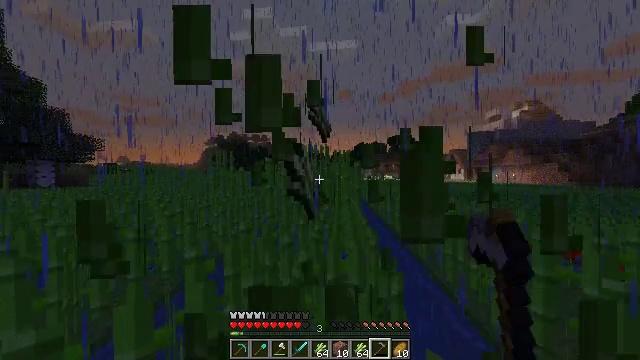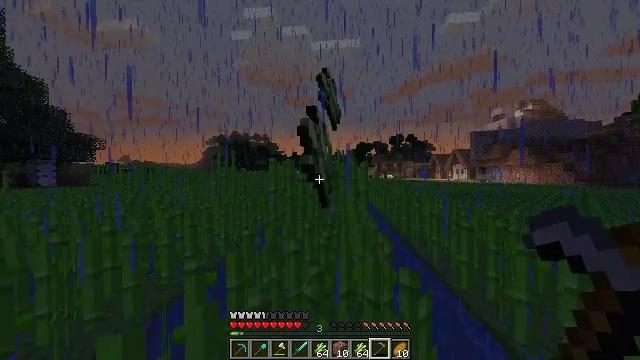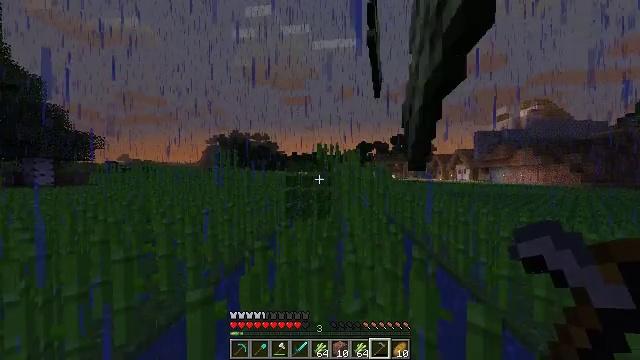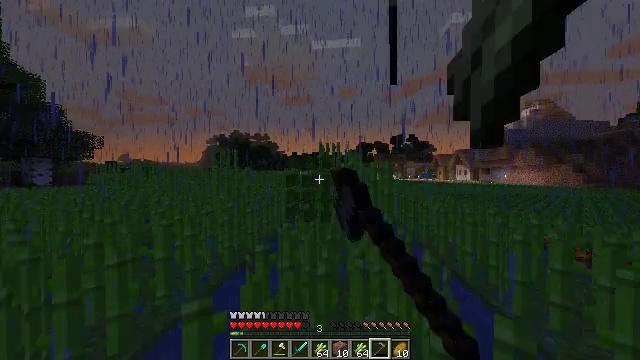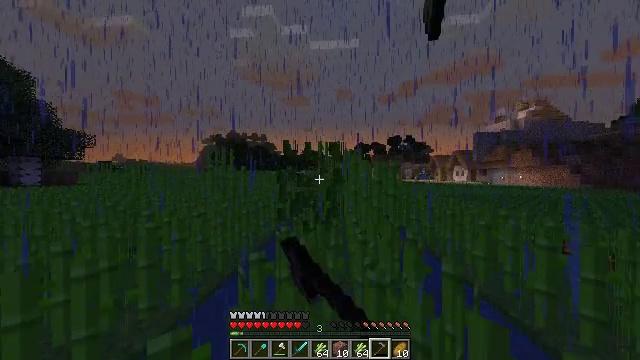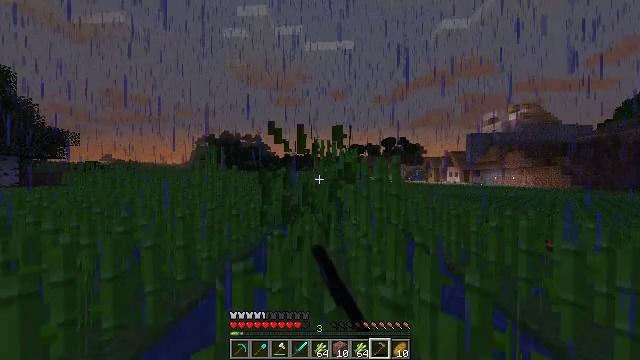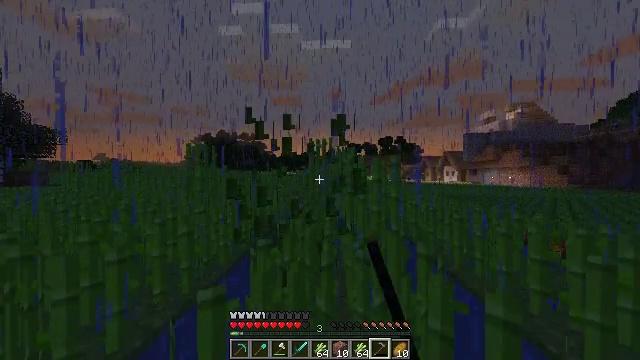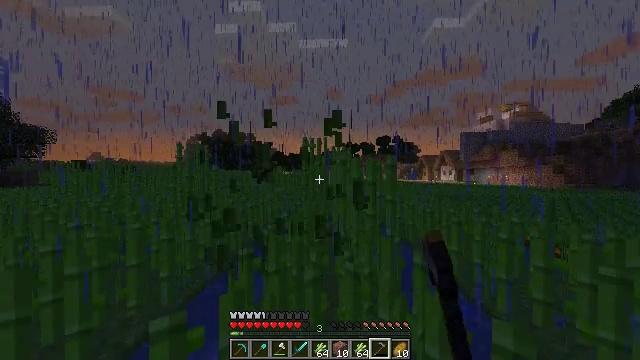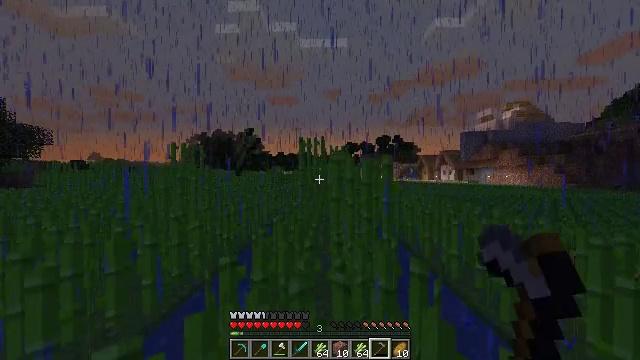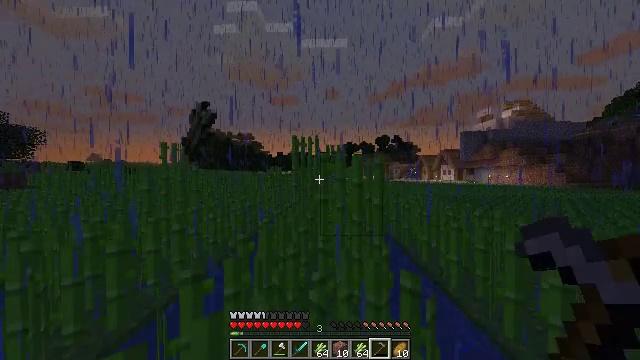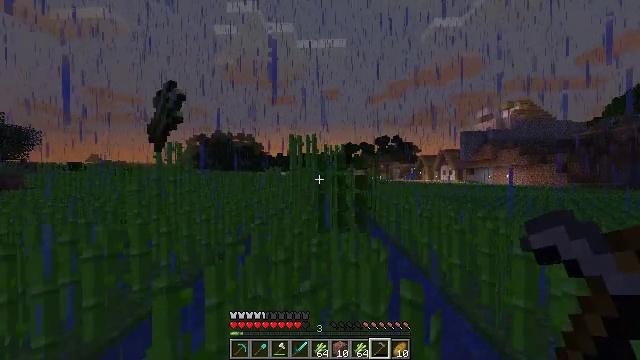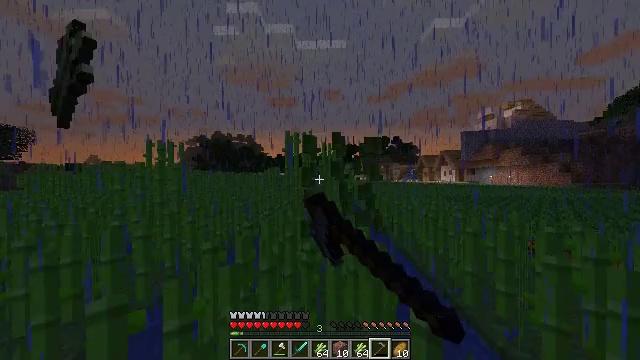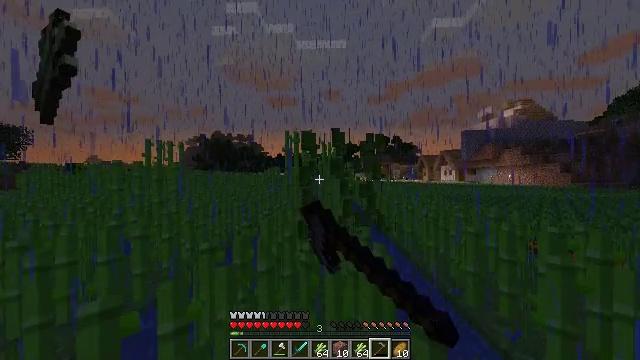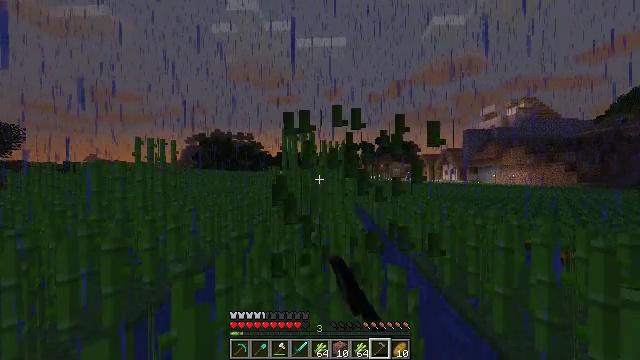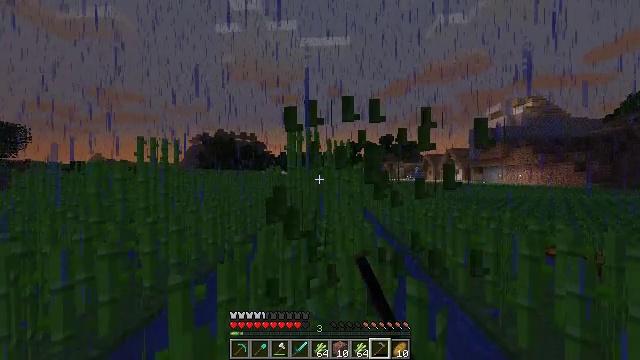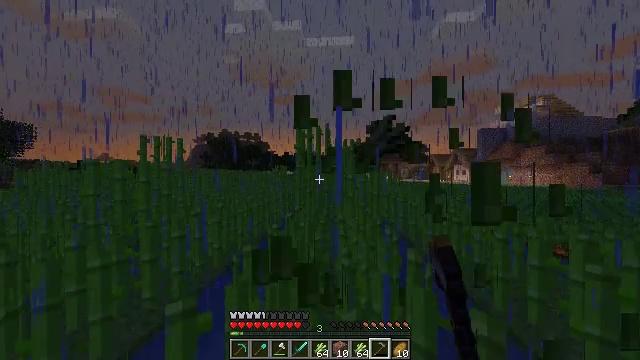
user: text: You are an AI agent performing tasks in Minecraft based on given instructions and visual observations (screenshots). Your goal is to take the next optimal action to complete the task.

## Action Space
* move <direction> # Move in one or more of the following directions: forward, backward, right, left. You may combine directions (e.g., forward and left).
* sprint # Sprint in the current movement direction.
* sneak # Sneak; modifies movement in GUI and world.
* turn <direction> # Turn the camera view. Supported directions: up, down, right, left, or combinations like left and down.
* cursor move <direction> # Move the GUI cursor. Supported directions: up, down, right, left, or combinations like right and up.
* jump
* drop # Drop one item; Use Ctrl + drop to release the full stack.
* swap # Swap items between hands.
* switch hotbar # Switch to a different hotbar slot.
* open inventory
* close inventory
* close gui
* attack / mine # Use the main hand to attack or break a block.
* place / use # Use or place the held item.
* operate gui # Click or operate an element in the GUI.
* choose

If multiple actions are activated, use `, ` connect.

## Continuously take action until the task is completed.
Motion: motion action
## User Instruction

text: Collect sugar cane near water sources.
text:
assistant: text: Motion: move forward and move left, sprint, attack / mine
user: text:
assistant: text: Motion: move forward and move left, sprint, attack / mine
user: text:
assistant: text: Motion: move forward, sprint, attack / mine
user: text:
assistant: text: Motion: move forward, sprint, attack / mine
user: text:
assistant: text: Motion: move forward, sprint, turn right, attack / mine
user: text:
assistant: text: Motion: move forward and move right, sprint, attack / mine
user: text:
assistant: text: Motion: move forward and move right, sprint, attack / mine
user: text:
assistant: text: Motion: move forward and move right, sprint, attack / mine
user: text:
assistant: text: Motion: move forward and move right, sprint, attack / mine
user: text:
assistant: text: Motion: move forward, sprint, attack / mine
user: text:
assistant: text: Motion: move forward, sprint, attack / mine
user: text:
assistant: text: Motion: move forward, sprint, attack / mine
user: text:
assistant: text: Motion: move forward and move left, sprint, attack / mine
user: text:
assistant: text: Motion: move forward and move left, sprint, attack / mine
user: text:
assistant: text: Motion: move forward and move left, sprint, attack / mine
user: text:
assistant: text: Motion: move forward and move left, sprint, attack / mine
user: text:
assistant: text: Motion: move forward, sprint, attack / mine
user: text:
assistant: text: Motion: move forward, sprint, attack / mine
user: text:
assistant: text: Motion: move forward and move right, sprint, attack / mine
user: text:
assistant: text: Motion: move forward and move right, sprint, turn right, attack / mine
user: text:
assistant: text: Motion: move forward and move right, sprint, turn right, attack / mine
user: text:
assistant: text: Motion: move forward and move right, sprint, attack / mine
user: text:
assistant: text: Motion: move forward, sprint, attack / mine
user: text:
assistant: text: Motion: move forward, sprint, attack / mine
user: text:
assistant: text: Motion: move forward, sprint, attack / mine
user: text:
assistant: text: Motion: move forward, sprint, attack / mine
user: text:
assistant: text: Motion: move forward, sprint, attack / mine
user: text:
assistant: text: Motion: move forward, sprint, attack / mine
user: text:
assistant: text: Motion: move forward, sprint, attack / mine
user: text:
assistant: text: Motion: move forward, sprint, turn left, attack / mine